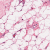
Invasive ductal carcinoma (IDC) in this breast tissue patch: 0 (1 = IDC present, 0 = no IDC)